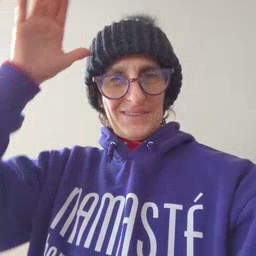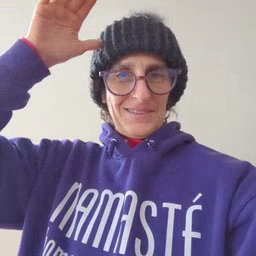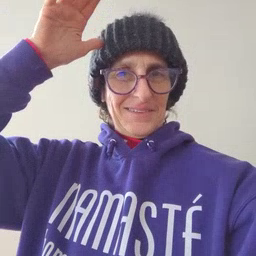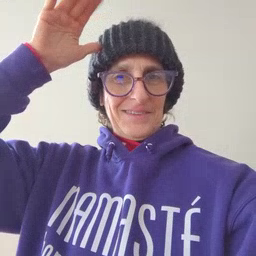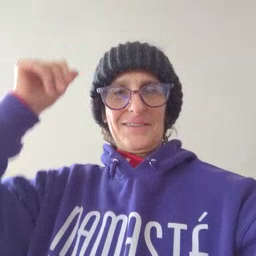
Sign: donkey